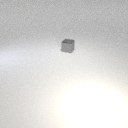
small gray metal cube